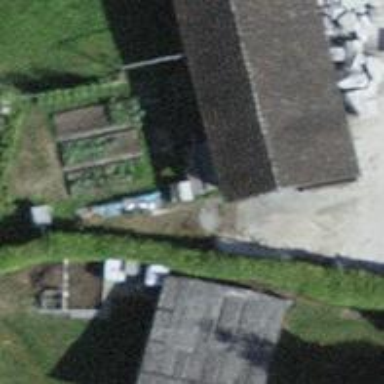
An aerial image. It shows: Garage.